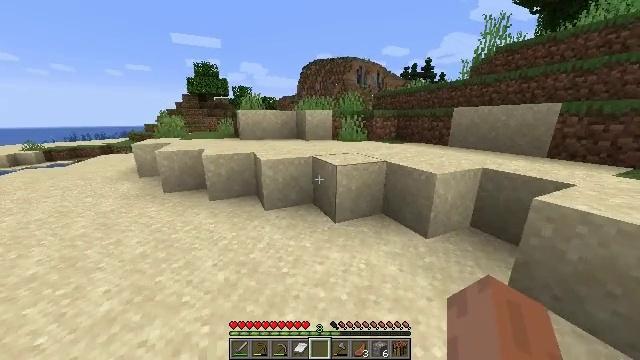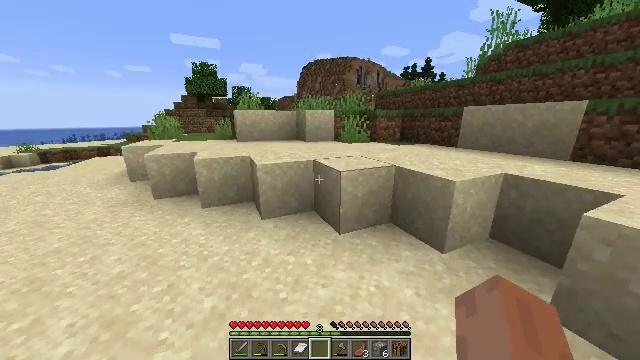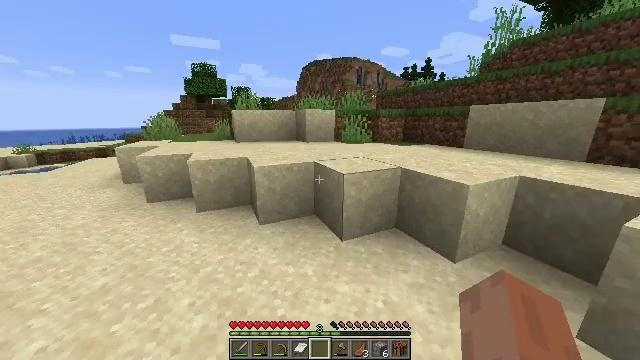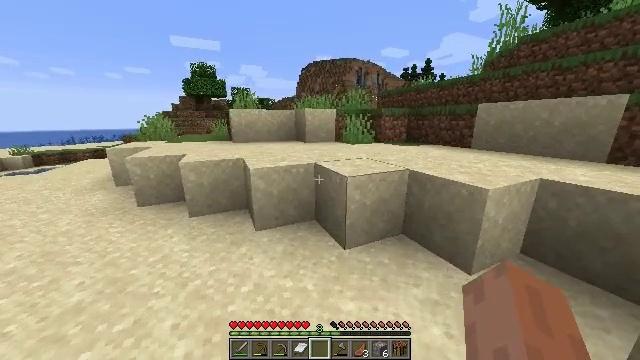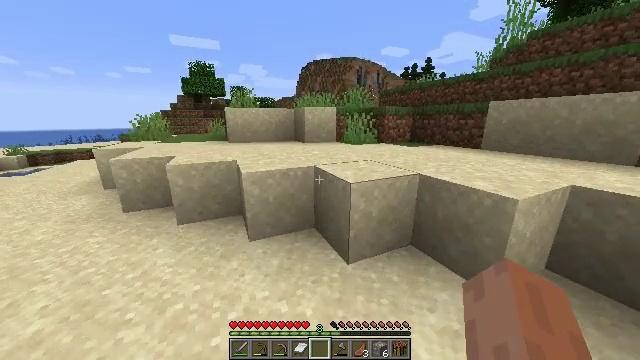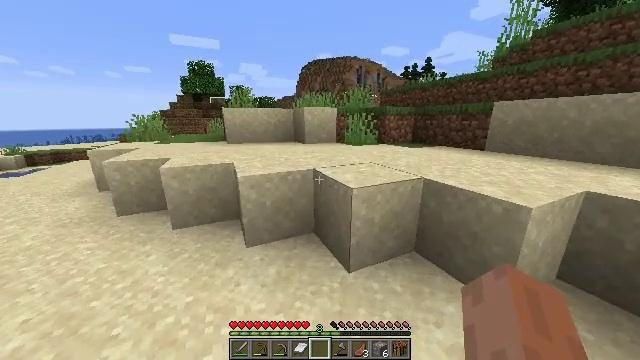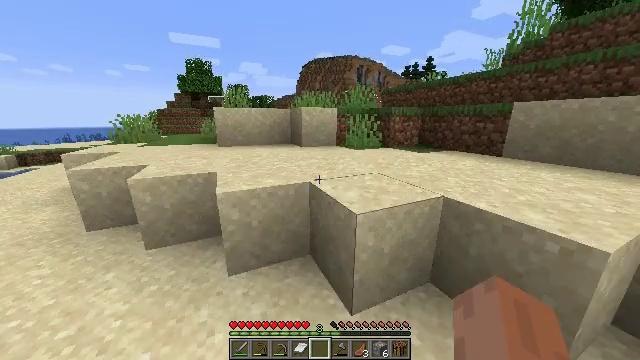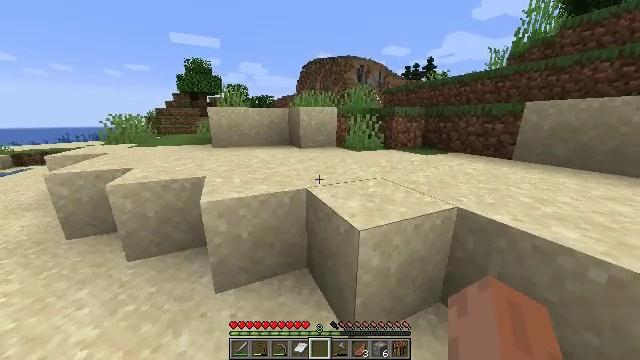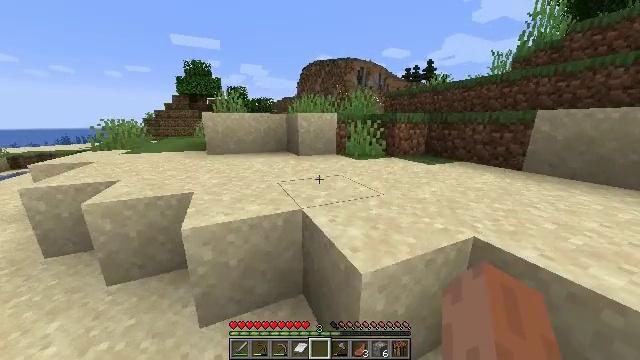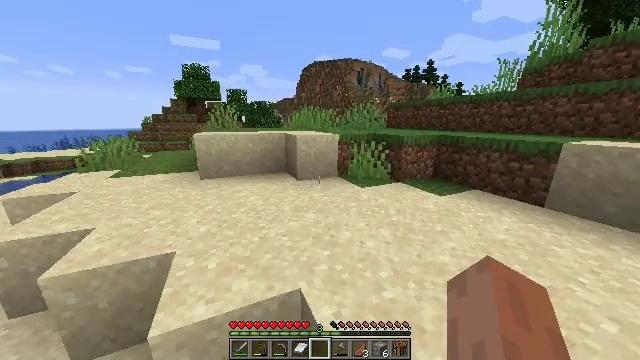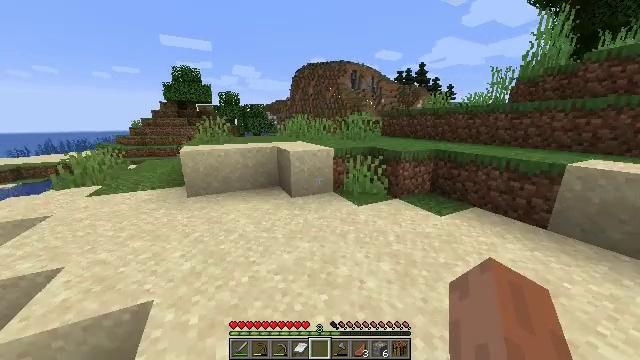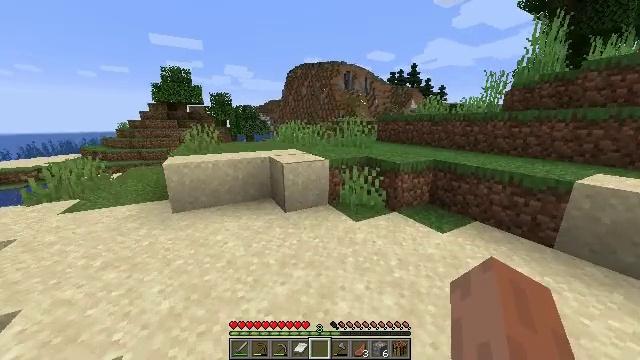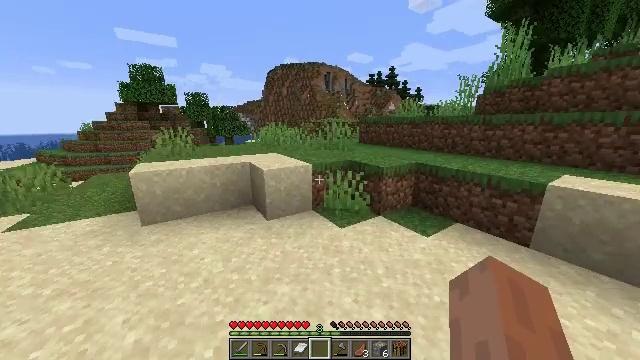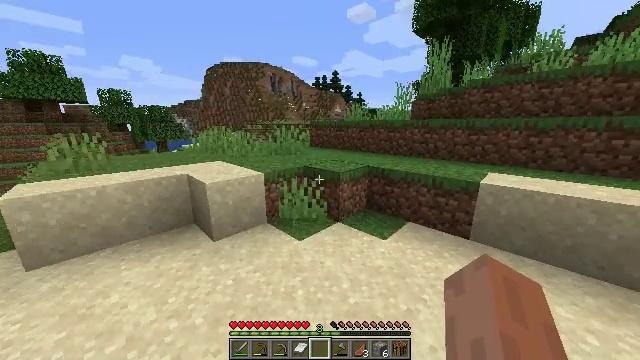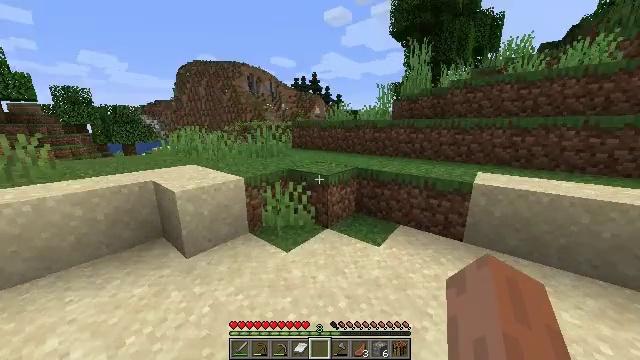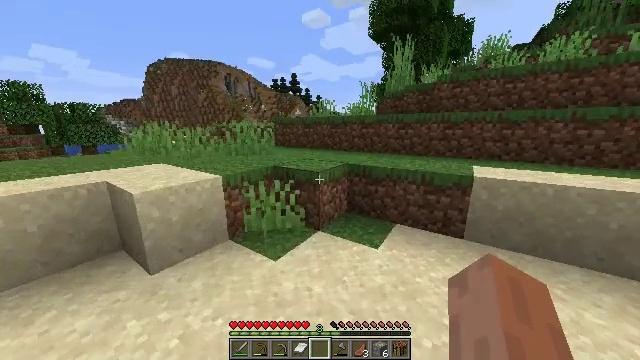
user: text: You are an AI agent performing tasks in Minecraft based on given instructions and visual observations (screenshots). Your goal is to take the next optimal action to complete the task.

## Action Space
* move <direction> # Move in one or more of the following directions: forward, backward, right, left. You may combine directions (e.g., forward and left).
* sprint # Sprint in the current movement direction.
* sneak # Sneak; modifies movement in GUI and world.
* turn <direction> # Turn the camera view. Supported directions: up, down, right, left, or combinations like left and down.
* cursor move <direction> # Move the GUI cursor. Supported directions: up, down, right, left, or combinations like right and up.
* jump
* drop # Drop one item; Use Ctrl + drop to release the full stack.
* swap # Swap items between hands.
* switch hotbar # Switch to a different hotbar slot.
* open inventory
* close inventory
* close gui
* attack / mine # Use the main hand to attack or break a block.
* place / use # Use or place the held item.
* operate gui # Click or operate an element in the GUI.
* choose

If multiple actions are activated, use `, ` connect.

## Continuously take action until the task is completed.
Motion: motion action
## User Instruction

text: Collect sugar cane near water sources.
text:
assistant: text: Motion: move forward, sprint
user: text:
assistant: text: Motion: move forward, sprint
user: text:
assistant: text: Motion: move forward, sprint
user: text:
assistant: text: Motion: move forward, sprint
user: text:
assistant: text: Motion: move forward, sprint
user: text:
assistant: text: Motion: move forward, sprint
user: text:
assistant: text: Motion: move forward, sprint
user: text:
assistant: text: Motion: move forward, sprint, jump
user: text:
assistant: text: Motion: move forward, sprint, jump
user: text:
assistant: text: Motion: move forward, sprint, turn right, jump
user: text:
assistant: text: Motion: move forward, sprint, turn right, jump
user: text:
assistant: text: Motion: move forward, sprint, turn right, jump
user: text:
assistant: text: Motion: move forward, sprint, turn right
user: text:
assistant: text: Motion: move forward, sprint, turn right
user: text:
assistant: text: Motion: move forward, sprint, turn right
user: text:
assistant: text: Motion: move forward, sprint, turn right and up
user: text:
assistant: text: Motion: move forward, sprint, turn right and up
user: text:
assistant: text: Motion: move forward, sprint, turn right and up
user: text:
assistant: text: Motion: move forward, sprint, turn right and up
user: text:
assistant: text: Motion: move forward, sprint, turn right and up
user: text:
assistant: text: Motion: move forward, sprint, turn right
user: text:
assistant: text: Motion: move forward, sprint, turn right
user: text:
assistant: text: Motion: turn right
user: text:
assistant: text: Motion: turn right and down
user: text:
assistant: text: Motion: turn right and down
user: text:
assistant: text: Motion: turn right and down
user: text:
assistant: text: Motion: turn right
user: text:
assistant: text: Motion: no_op
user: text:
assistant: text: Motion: no_op
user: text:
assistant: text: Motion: no_op